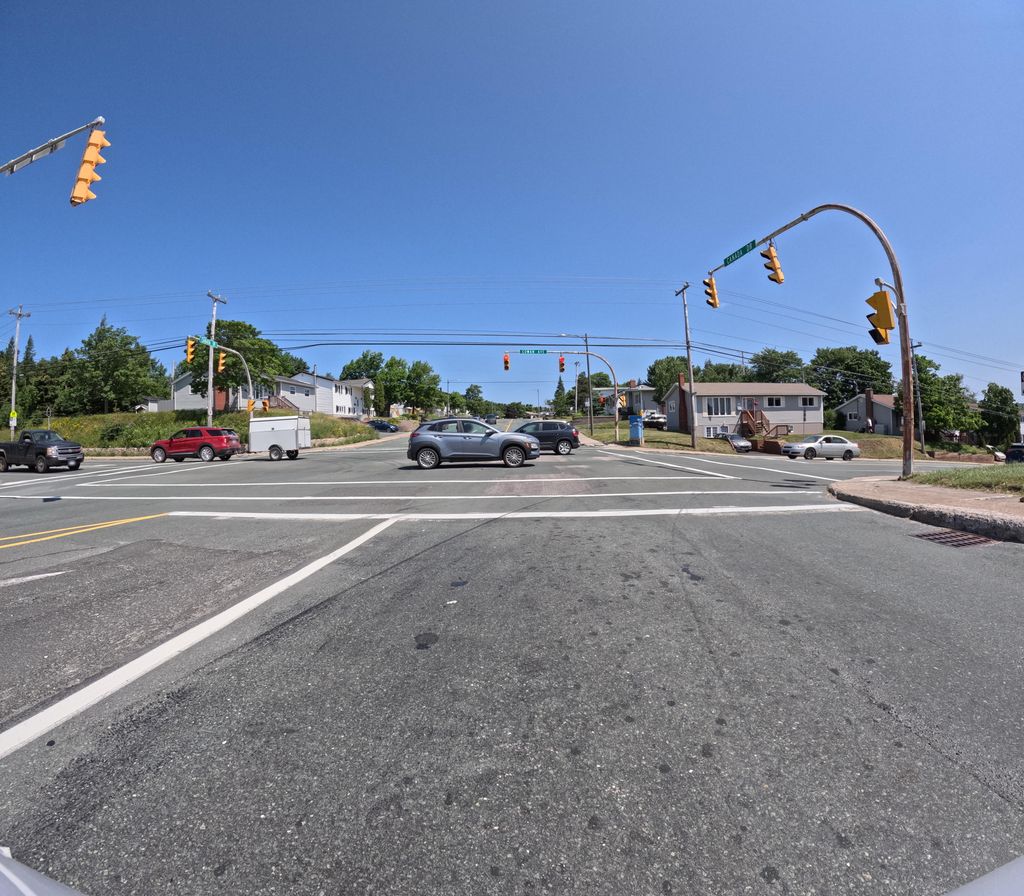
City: st_johns